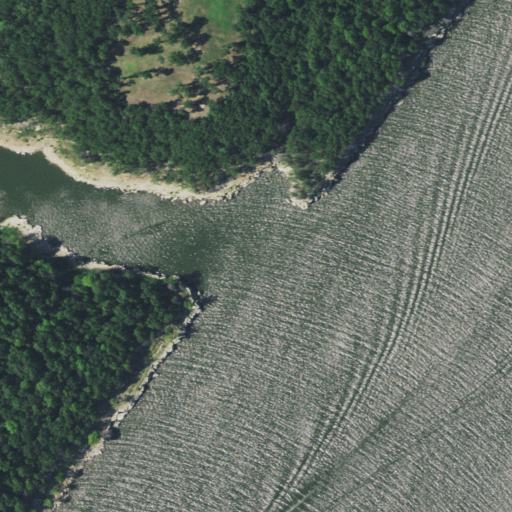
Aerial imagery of valley in Oklahoma named Bears Glen containing open water, deciduous forest, grassland, and evergreen forest